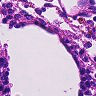
Metastatic tissue present: no